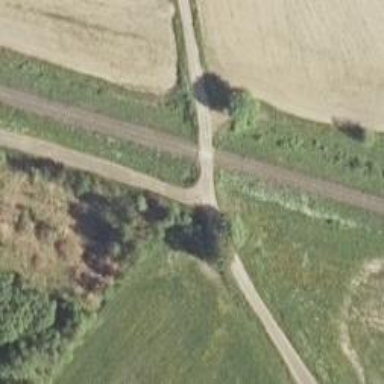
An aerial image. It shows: Level crossing with saltire markings.